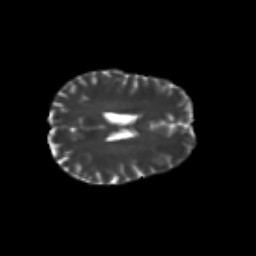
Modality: T2w
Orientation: axial
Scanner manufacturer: siemens
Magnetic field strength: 3 T
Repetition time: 9.2 s
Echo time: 0.084 s